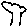
Label: tree